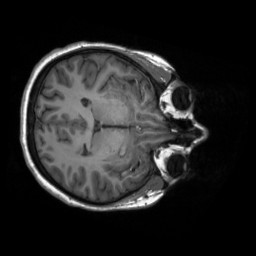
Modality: T1w
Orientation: axial
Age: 18
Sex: female
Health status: ill
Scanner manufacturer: siemens
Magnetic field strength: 3 T
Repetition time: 2.3 s
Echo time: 0.00201 s